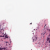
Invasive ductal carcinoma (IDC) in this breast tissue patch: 0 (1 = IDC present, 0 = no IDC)